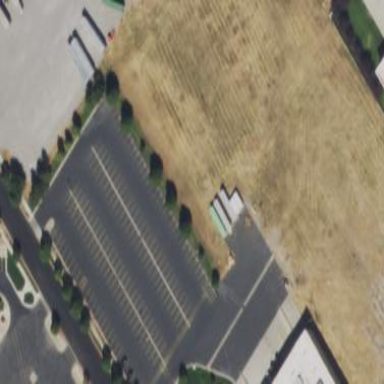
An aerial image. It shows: Parking area.